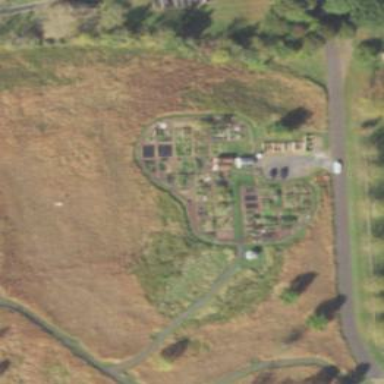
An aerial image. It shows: Area designated for allotments.